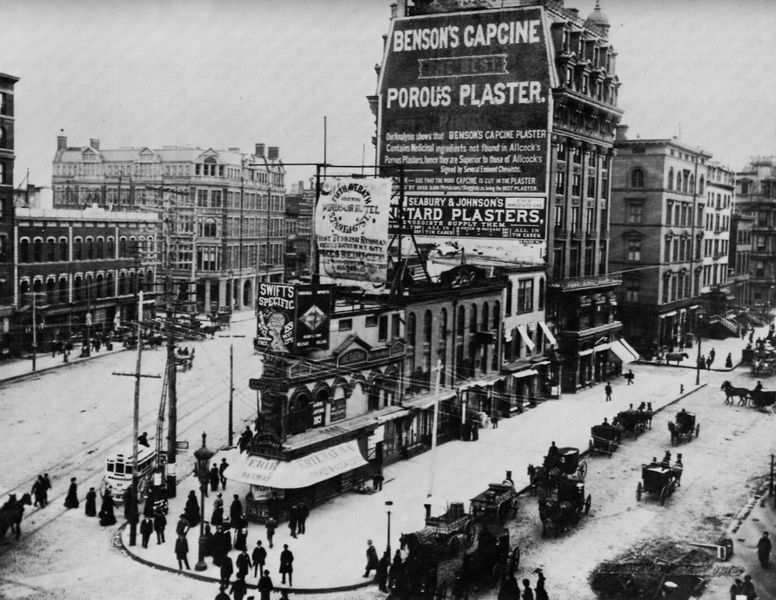
Titel: Fifth Avenue und Broadway an der 23rd Street
Künstler: Amerikanischer Photograph
Schlagwörter: himmel, menschen, fenster, straße, dach, gebäude, haus, leute, pferd, passanten, amerika, kutsche, platz, werbung, foto, fotografie, kreuzung, gehweg, buchstaben, plakat, reklame, photo, strassen, usa, plakate, stromleitung, avenue